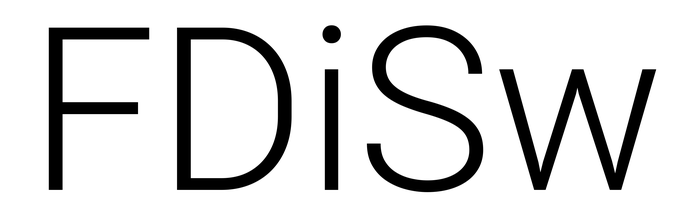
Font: Roboto_Light